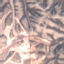
Label: HerbaceousVegetation